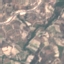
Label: PermanentCrop